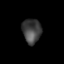
Tissue: skin
Cell type: Endothelial cells
Senescence score: 0.2131
Nuclear area (px): 452
Mean DAPI intensity: 65.538